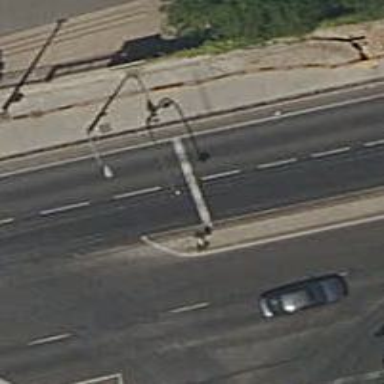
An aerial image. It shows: Road with traffic signals.